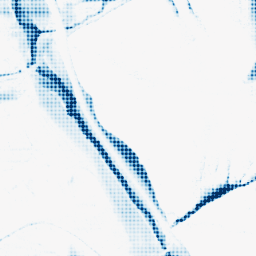
Category: morphological
Decomposition family: morphological_rect
Decomposition parameters: operation: closing
width: 50
height: 5
Upsampling method: sinc_blackman
Upsampling parameters: scale: 8
kernel_size: 8
Upsampling scale: 8